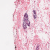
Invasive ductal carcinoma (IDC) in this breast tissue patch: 0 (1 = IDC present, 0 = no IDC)